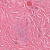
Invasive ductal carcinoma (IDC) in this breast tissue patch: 0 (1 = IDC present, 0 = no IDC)